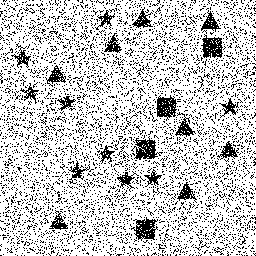
Squares: 4
Triangles: 8
Stars: 9
Total shapes: 21